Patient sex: M
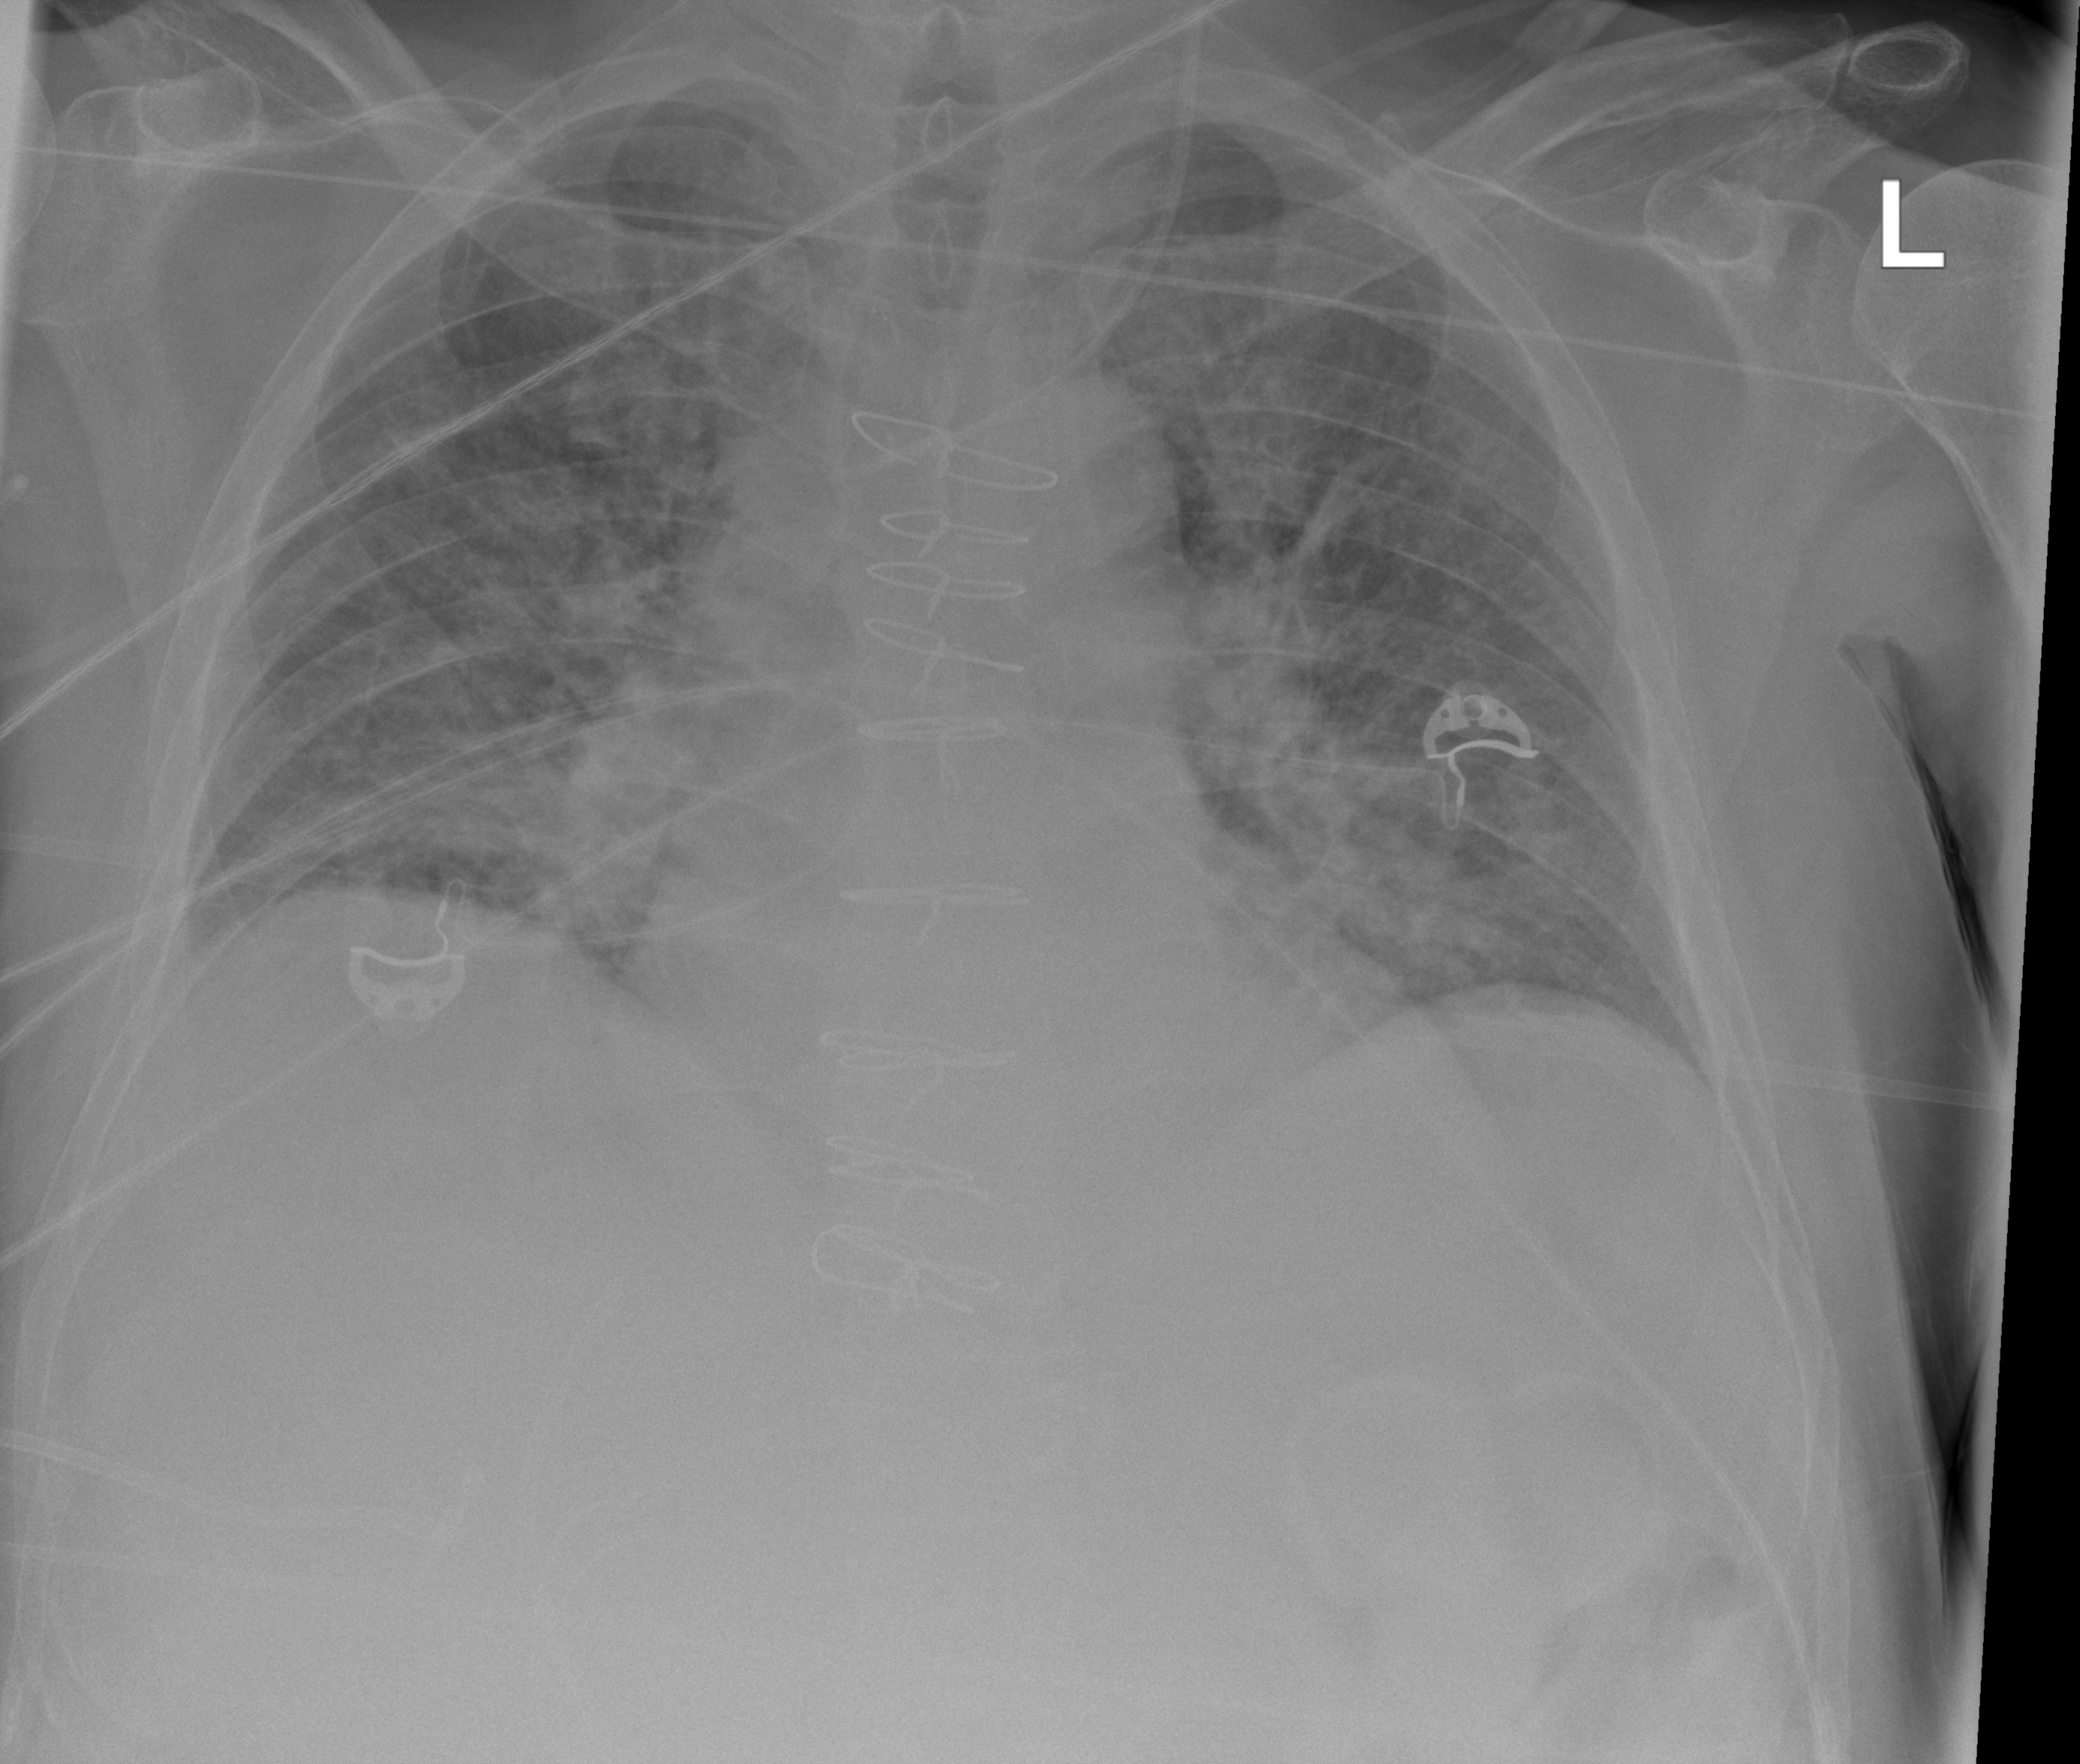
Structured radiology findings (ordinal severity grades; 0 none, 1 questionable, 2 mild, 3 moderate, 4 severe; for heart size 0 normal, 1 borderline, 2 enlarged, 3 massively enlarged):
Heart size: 0
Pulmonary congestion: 2
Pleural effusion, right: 1
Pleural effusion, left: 1
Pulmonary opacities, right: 2
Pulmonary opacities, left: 2
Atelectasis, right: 2
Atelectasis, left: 2